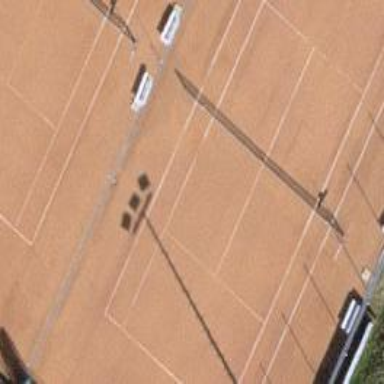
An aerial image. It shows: Tennis court on pitch.